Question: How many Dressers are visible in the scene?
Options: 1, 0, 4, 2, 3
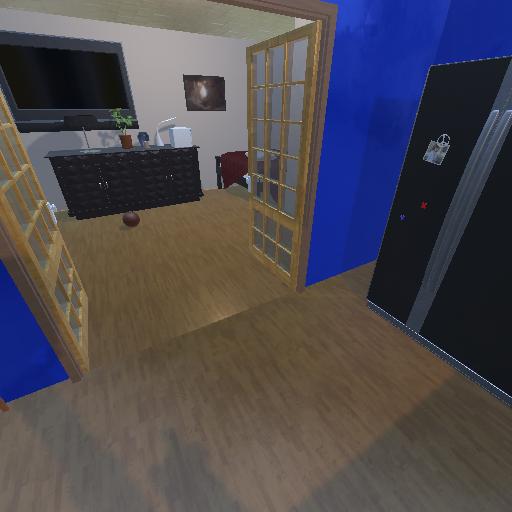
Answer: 1